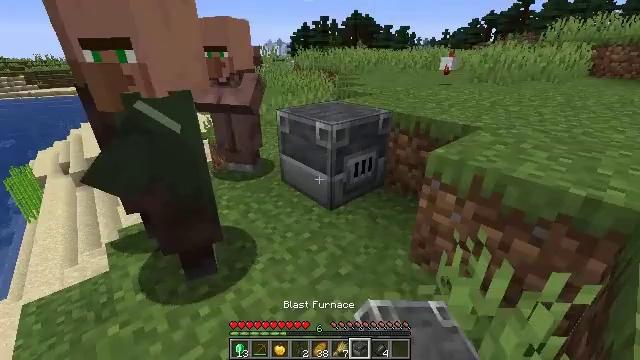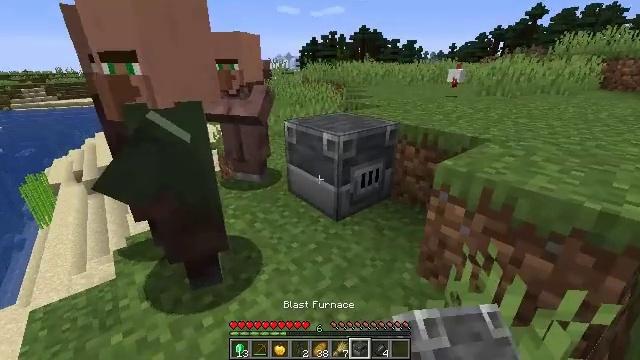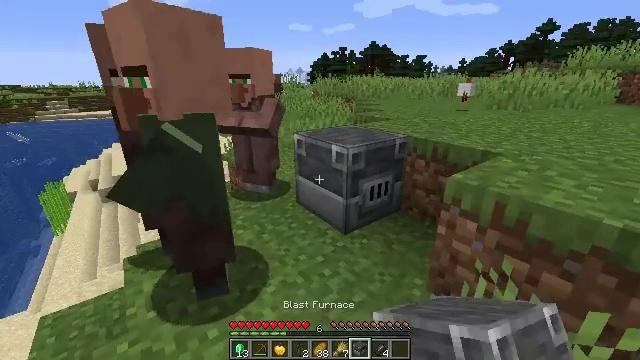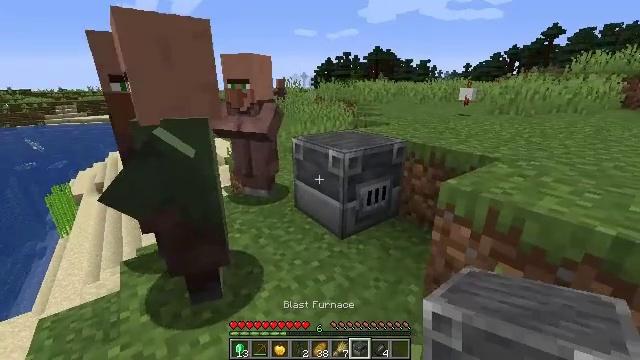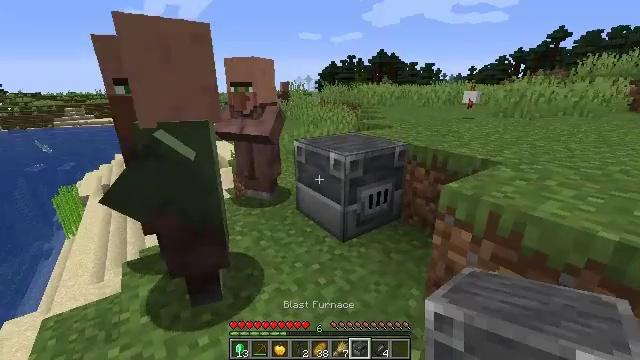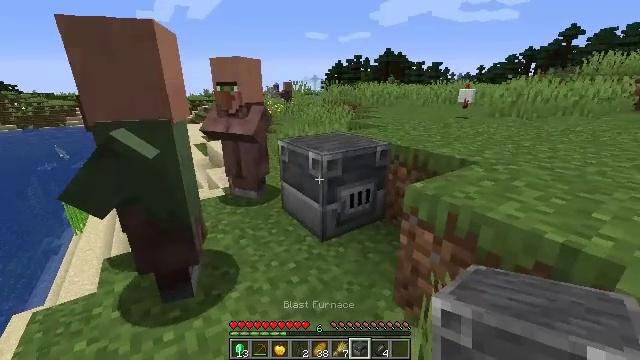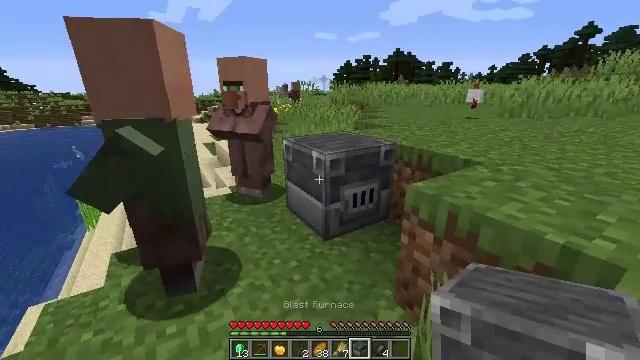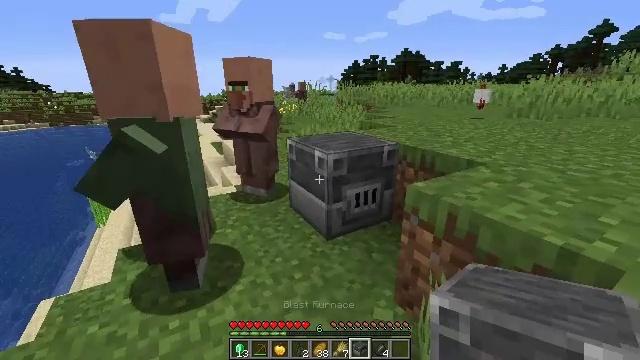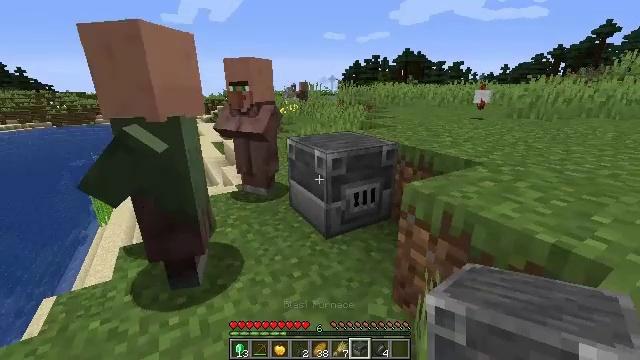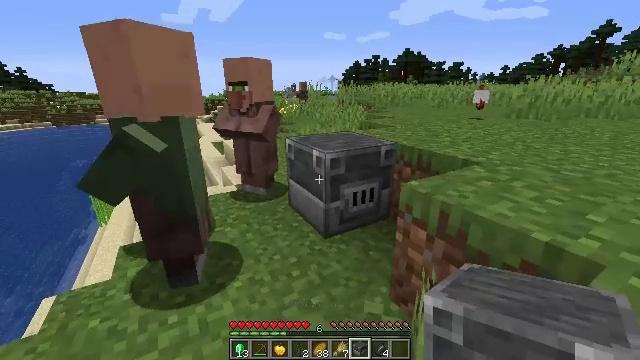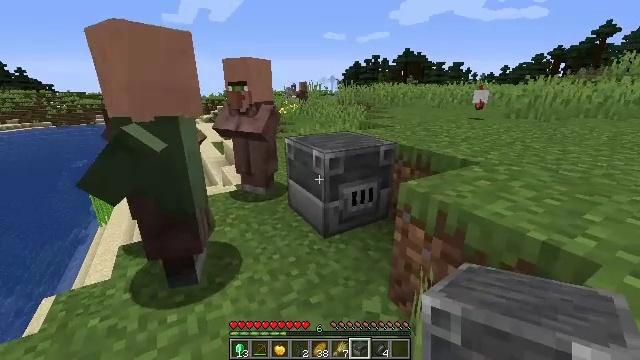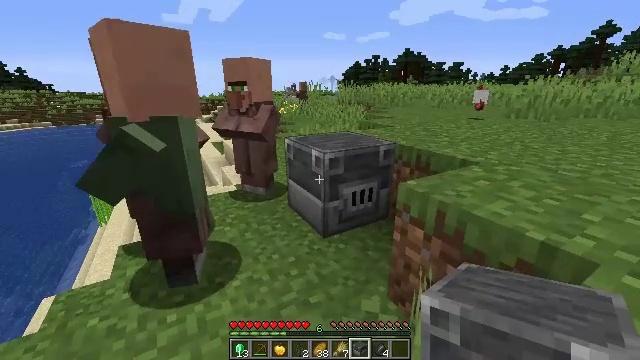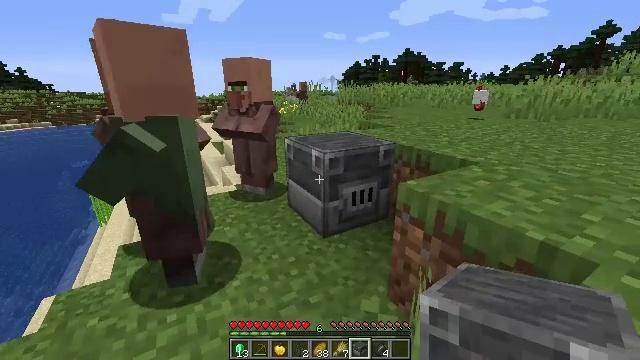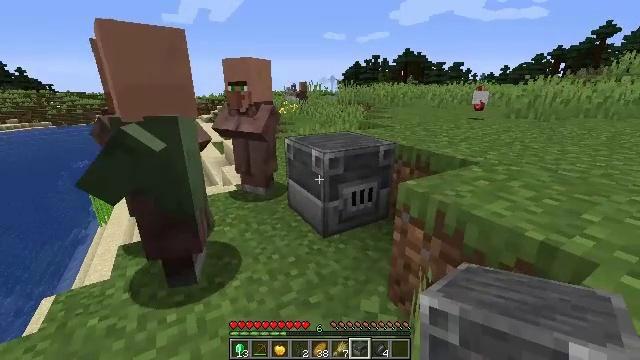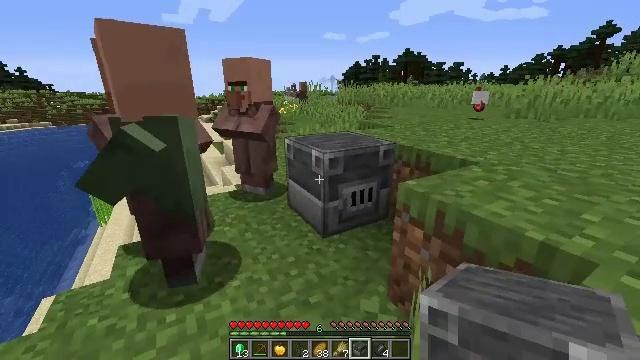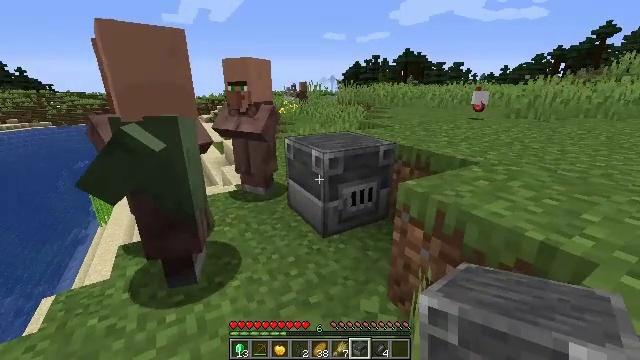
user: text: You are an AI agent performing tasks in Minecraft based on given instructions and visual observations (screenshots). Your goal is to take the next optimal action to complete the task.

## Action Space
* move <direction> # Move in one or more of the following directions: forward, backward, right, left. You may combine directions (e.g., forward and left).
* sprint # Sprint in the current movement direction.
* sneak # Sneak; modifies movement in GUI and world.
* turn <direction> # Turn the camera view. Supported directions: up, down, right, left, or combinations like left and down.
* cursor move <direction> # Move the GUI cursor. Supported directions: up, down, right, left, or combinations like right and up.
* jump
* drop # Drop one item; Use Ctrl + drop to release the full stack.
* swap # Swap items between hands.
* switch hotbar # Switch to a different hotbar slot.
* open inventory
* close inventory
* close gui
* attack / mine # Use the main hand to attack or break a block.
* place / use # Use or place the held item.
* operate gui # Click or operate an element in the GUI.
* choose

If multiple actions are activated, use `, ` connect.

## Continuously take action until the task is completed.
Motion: motion action
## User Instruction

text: Recycle the blast furnace by breaking it.
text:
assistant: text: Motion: turn left and up
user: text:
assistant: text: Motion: turn left and up
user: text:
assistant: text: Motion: move right
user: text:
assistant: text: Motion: move right
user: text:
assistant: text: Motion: move right, turn left
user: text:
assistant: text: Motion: turn left
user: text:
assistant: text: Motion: turn left
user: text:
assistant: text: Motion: no_op
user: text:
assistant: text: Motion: no_op
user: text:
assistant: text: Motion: no_op
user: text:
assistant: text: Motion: no_op
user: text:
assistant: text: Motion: no_op
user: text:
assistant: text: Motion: no_op
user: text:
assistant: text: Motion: no_op
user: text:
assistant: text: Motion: no_op
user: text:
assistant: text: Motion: move forward
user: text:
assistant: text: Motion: move forward
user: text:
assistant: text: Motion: move forward
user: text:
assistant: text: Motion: move forward
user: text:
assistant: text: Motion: move forward
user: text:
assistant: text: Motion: move forward
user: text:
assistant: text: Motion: move forward
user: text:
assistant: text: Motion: no_op
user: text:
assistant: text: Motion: move right
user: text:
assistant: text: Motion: move right
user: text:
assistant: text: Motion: move right, turn left, jump
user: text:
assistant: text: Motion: move right, turn left, jump
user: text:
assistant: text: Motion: move right, turn left and down, jump
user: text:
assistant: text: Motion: move right, turn left and down, jump
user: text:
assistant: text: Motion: move right, turn left and down, jump